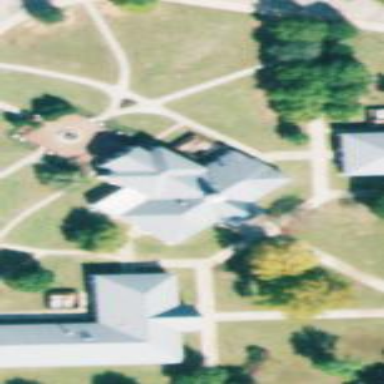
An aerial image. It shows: College building.